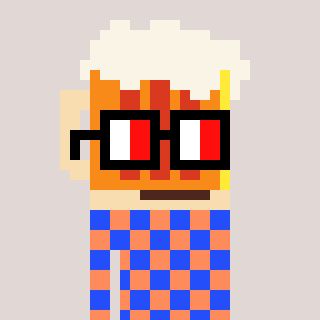
a pixel art character with square glasses with black frames and red eyes, a beer-shaped head and a peachy-colored body on a warm background